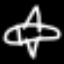
Label: airplane